Field crop: tomato
Growth stage: 1
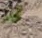
Species: solanum